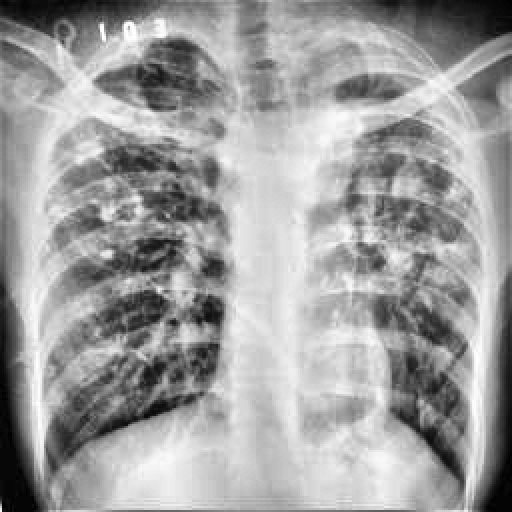
Finding: TUBERCULOSIS